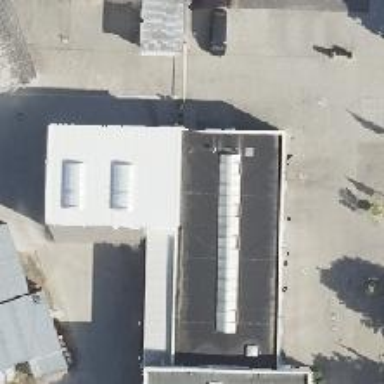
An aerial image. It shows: Car shop that provides both dealer and repair services.